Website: lowes
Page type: order-returns
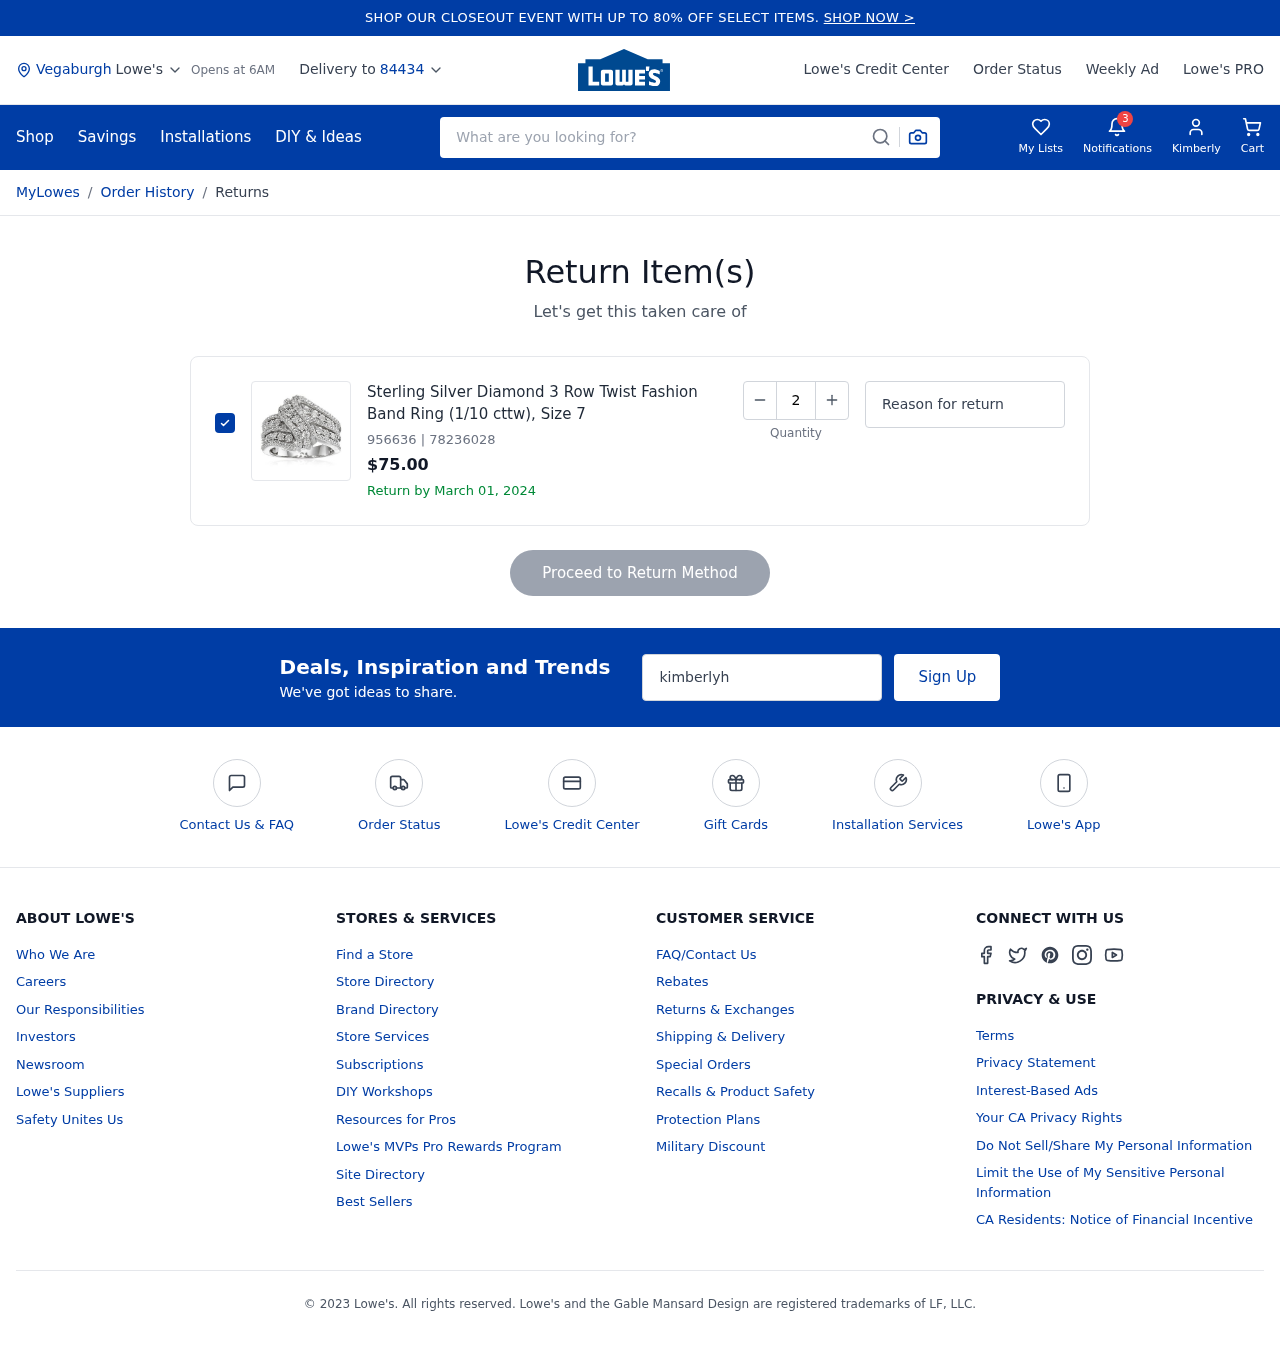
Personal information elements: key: PII_CITY
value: Vegaburgh
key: PII_FIRSTNAME
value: Kimberly
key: PII_POSTCODE
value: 84434
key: PII_EMAIL
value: kimberlyhurst@hotmail.com
Product elements: key: PRODUCT1_NAME
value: Sterling Silver Diamond 3 Row Twist Fashion Band Ring (1/10 cttw), Size 7
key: PRODUCT1_PRICE
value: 75
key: PRODUCT1_ITEM_NUMBER
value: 956636
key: PRODUCT1_MODEL_NUMBER
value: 78236028
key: PRODUCT1_QUANTITY
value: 2
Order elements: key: ORDER_RETURN_BY_DATE
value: March 01, 2024